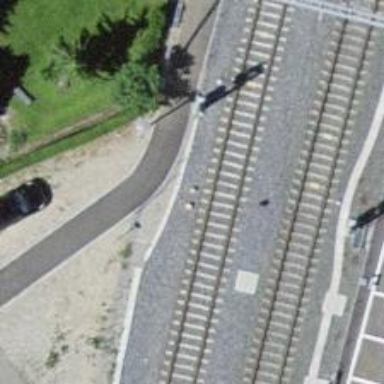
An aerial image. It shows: Railway signal.